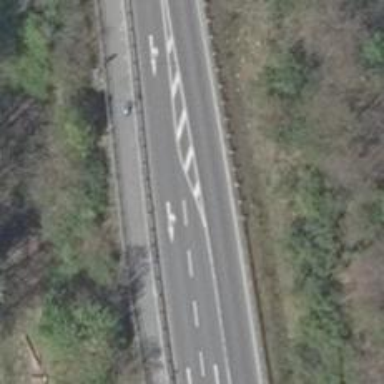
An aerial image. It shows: Secondary road with asphalt surface.